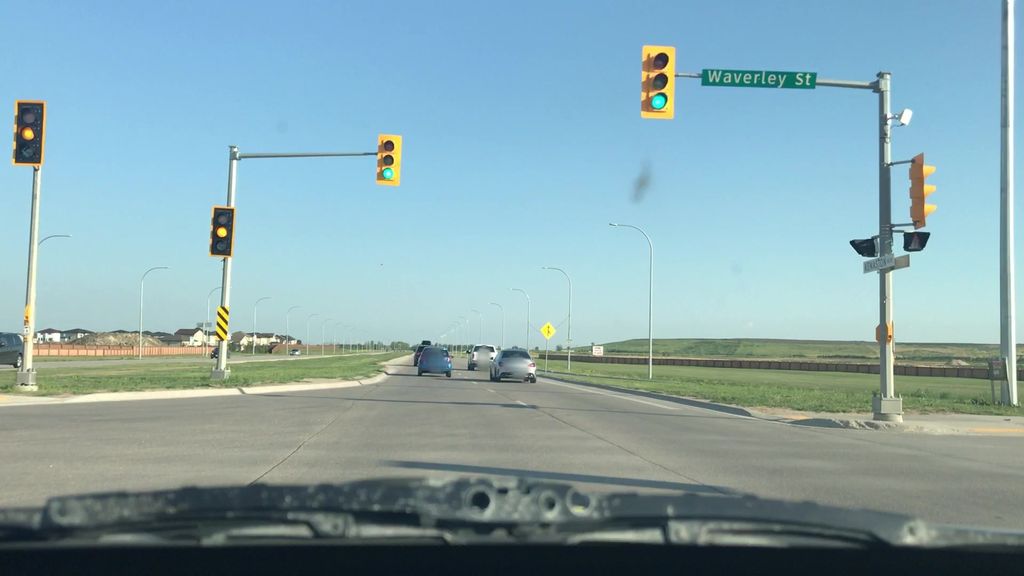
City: winnipeg